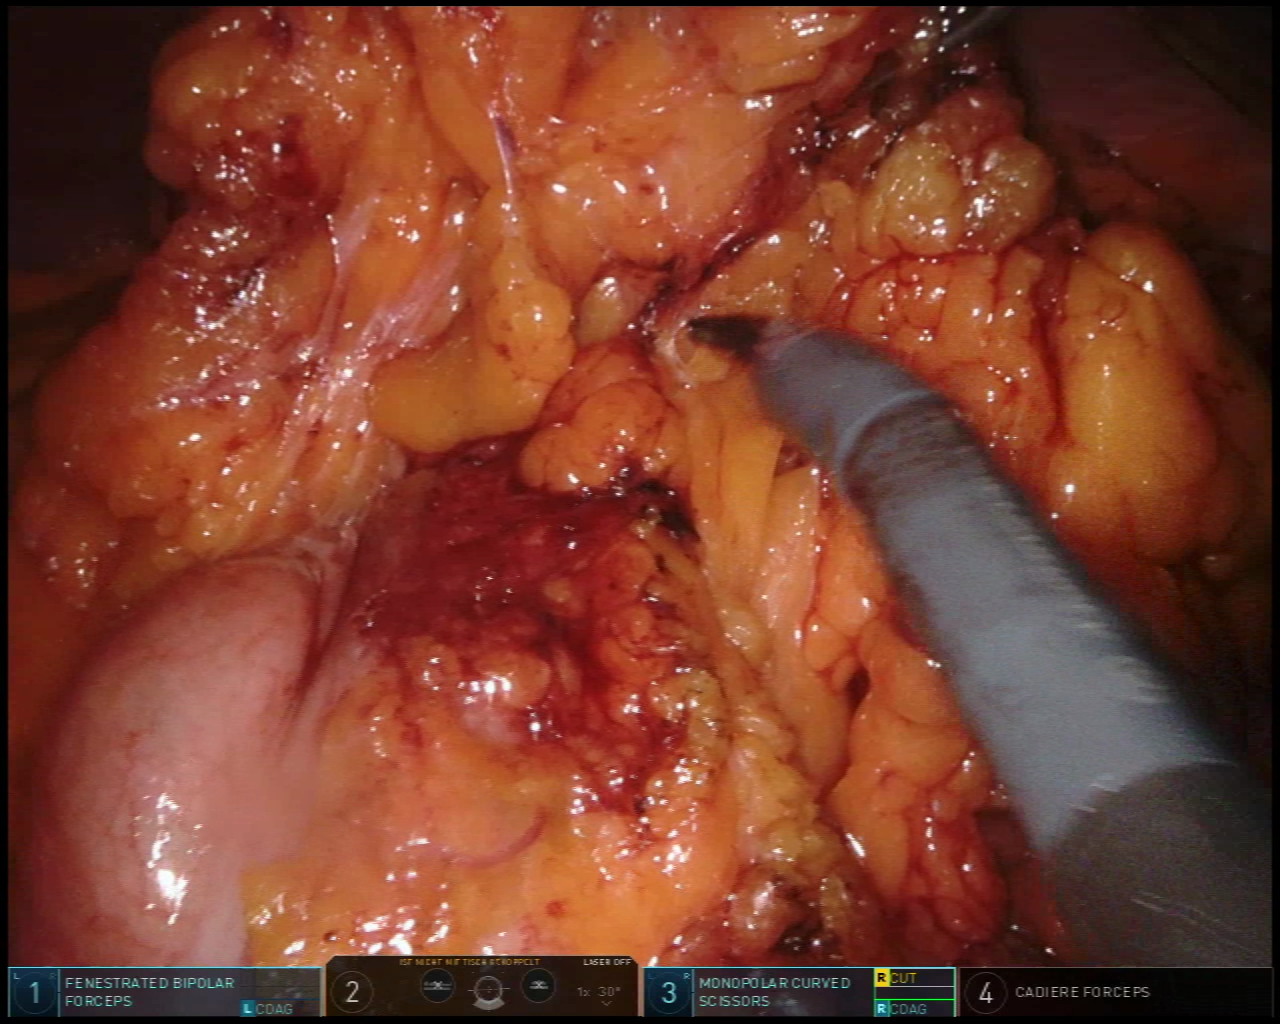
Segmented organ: colon
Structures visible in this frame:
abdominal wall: no
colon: yes
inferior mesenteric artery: no
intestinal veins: no
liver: no
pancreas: no
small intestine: no
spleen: no
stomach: no
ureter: no
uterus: no
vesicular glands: no